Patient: sex M, age 62
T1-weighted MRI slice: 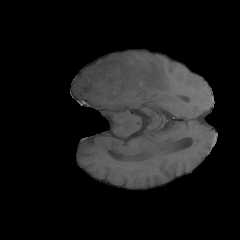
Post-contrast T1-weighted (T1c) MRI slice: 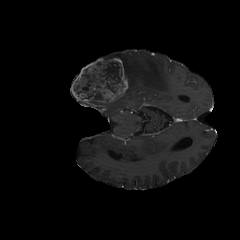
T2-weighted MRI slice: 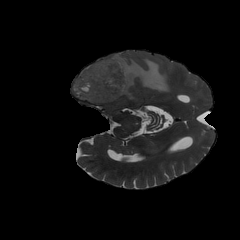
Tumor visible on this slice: yes
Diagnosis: Glioblastoma, IDH-wildtype
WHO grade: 4